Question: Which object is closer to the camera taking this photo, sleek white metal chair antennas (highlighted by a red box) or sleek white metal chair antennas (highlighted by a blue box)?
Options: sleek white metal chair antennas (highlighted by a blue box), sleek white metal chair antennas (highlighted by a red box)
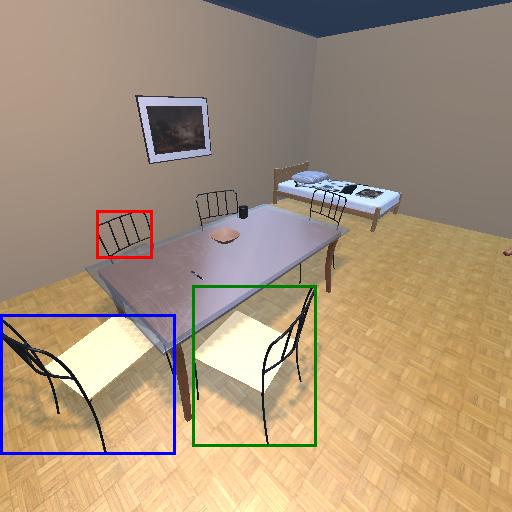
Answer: sleek white metal chair antennas (highlighted by a blue box)